Question: I was trying to install PECL package in my Localhost WampServer64. After pasting all .DLL files in specific location and adding "extension=php_ssh2.dll" in php.ini as It was written in the installation steps. Check the image below.
Thank you

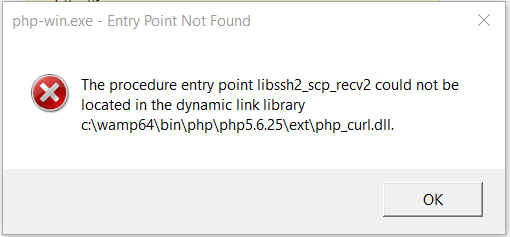
Answer: ### From the Shining Light Productions Web site
What this basically means to those of us using Windows is that we have to wait until the PHP guys upgrade PHP and compile it with the new openssl 1.1.0 to be compatible with the new openssl 1.1 and its new functions and more importantly its new internal code and dll structure.
Install the latest openssl 1.0.2 release of openssl <URL> if you dont have another source and all should work as normal.